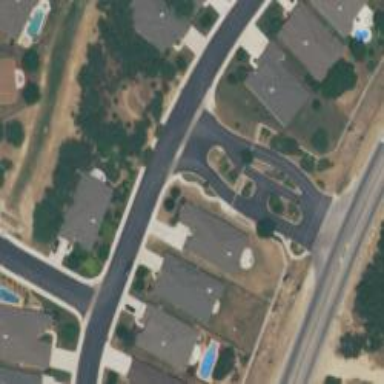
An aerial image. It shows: Smooth asphalt road in residential area.